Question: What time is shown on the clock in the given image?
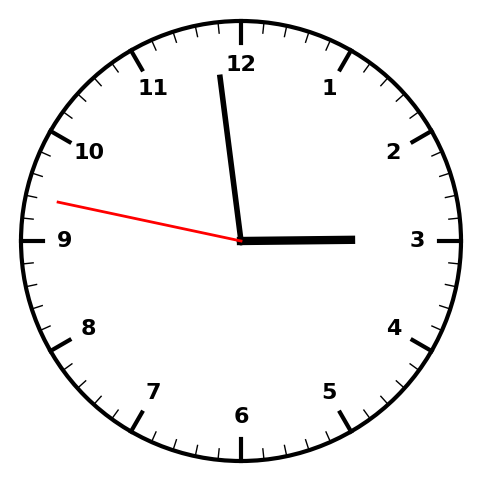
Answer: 02:58:47